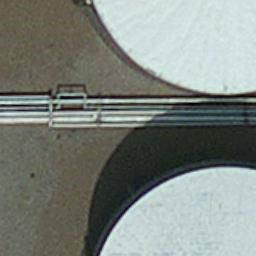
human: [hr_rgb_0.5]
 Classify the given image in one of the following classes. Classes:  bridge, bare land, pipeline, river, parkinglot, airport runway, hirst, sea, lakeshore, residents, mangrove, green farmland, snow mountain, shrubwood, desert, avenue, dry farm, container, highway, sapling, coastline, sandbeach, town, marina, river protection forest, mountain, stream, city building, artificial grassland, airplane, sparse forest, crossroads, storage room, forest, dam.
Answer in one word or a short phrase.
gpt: storage room